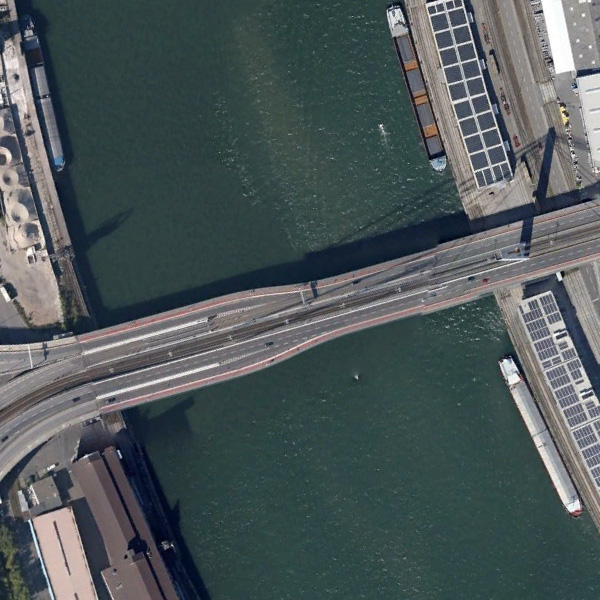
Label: Bridge